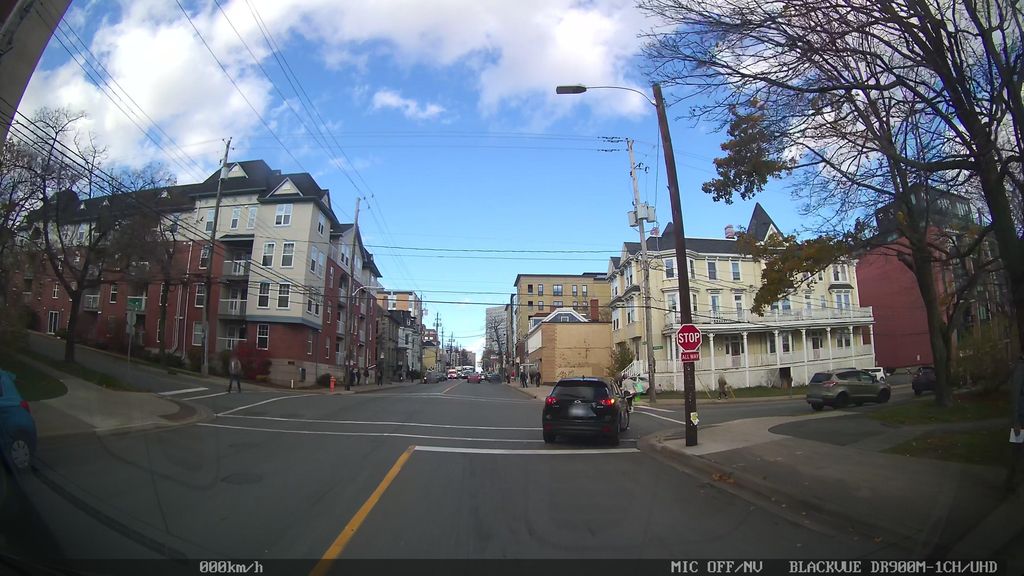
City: halifax